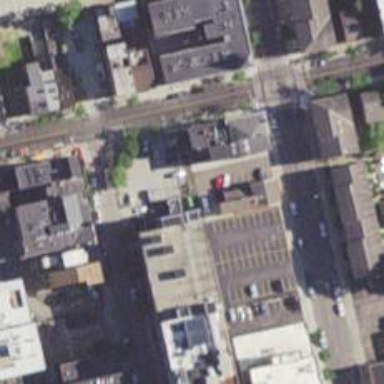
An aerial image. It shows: Alleyway designated as service road.